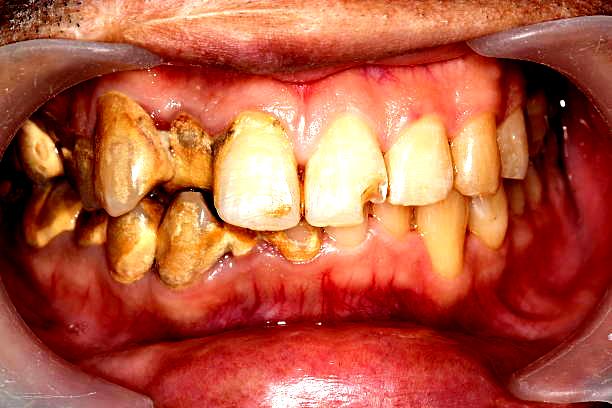
Condition: Gingivitis